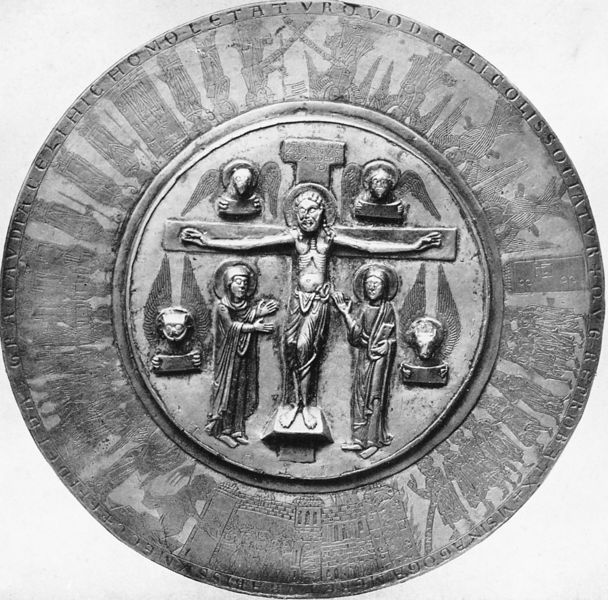
Titel: Patene zum Wiltener Kelch/Unterseite
Institution: Wien, Kunsthistorisches Museum
Schlagwörter: flügel, schale, silber, teller, tot, kreis, rund, engel, relief, figuren, inschrift, metall, lamm, burg, kreuz, heiligenschein, christus, jesus, jesus christus, kreuzigung, christlich, mittelalter, kruzifix, heilige, maria, anbetung, jerusalem, stier, christentum, anna, münze, kommunion, fauer, schmerzensmann, kreiz, tellet, kommunjion